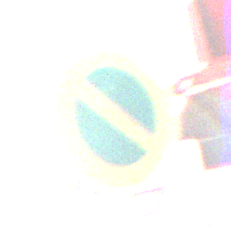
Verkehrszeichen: EingeschraenktesHalteverbot
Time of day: Midday
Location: Indoor (Urban)
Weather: NotSpecified
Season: NotSpecified
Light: Natural